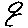
Label: line